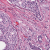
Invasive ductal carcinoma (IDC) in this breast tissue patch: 1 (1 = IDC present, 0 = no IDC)